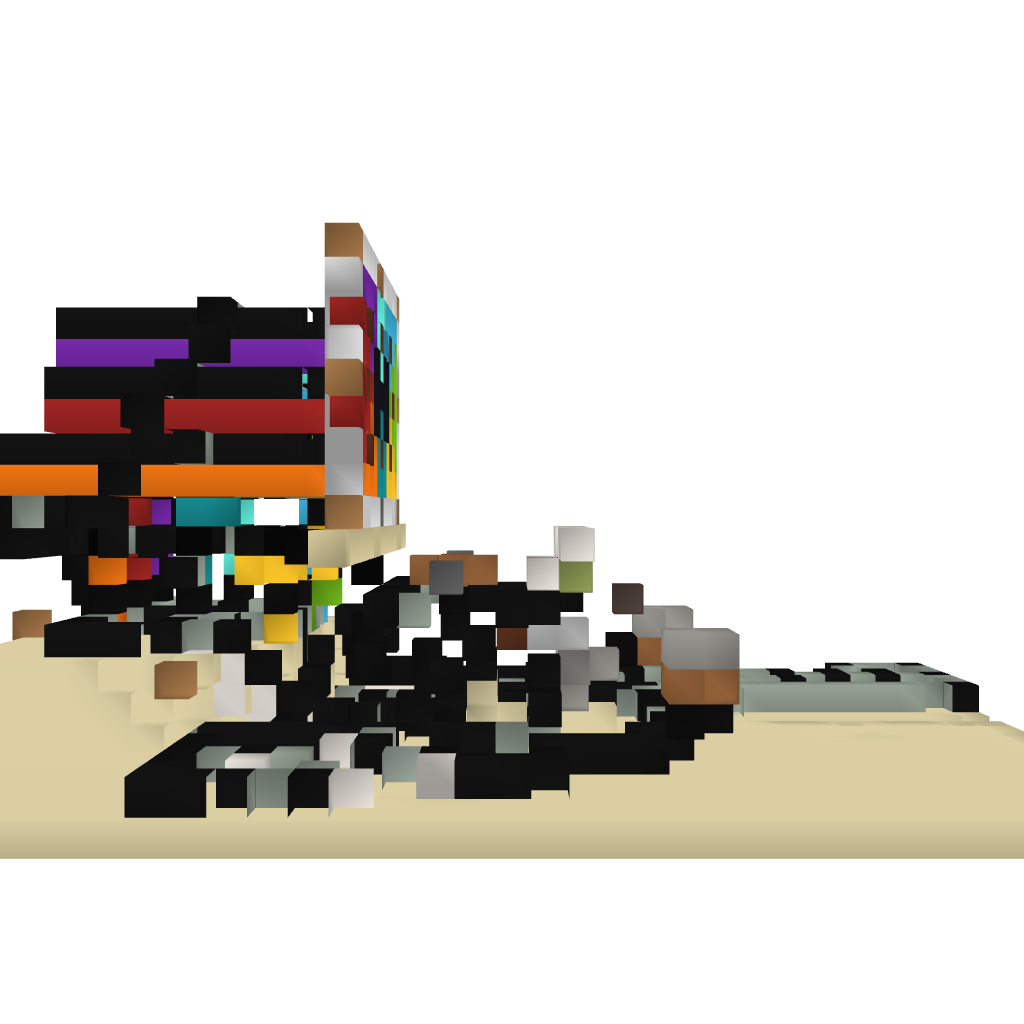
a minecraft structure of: Wheel of H